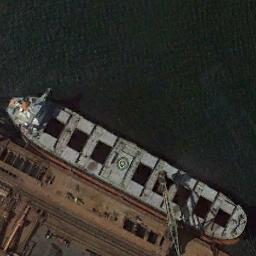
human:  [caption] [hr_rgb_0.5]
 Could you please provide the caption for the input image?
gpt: There is a ship in the green water on the shore .

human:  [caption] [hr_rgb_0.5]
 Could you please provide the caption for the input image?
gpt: The white cargo ship is docked at the dock and the water is dark green .

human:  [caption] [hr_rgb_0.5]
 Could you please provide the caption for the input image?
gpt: A green bulk carrier docked by the dock .

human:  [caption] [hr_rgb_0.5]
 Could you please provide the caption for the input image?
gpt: A ship is beside the dock .

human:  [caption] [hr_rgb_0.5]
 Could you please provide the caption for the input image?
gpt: The gray ship is at the harbor .